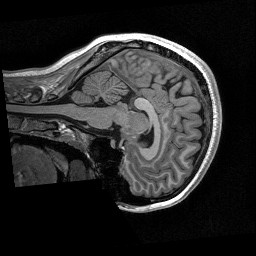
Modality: T1w
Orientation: sagittal
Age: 18
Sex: female
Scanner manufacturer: siemens
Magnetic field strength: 3 T
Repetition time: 2.53 s
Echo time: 0.00267 s